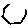
Label: hexagon